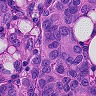
Metastatic tissue present: yes